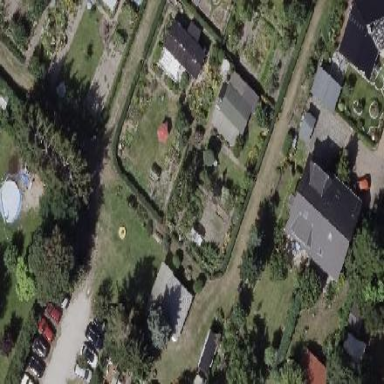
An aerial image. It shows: Plot in the allotments area marked by fence.